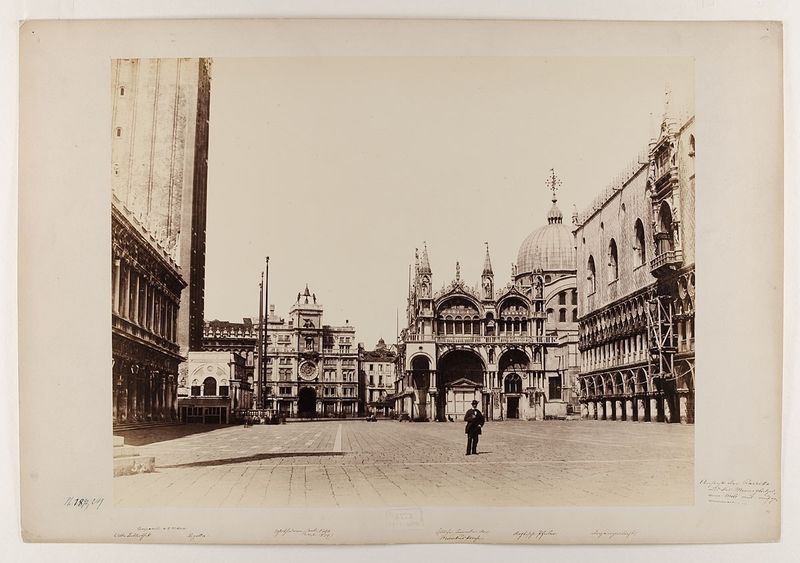
Titel: Venezia - Palazzo Ducale, S. Marco, e Torre dell' Orologio
Künstler: Carlo Naya
Standort: Hamburg
Institution: Museum für Kunst und Gewerbe Hamburg
Schlagwörter: mann, stadt, architektur, kirche, ort, dorf, foto, fotografie, photographie, stadtansicht, palazzo, photo, karton, basilica, piazza, markusdom, architekturfotografie, dogenpalast, markusplatz, aussenbau, ducale, albumin, san, markuskirche, lichtbild, reisefotografie, marco, historische, alte stadtansicht, architekturphotographie, bildwerke, angewandte und bildende kunst, hessische systematik, alte ansicht, schwarzweißpositivverfahren, silbersalzverfahren, schwarzweißfotografie, gebäude, örtlichkeit, straße, stätte, straßen, plätze, reisephotographie, albuminpapier